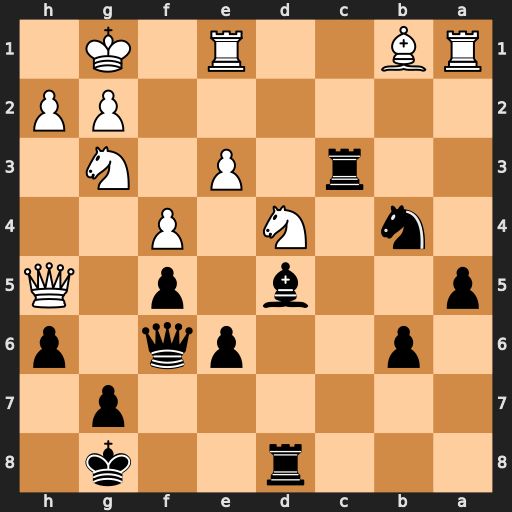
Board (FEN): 3r2k1/6p1/1p2pq1p/p2b1p1Q/1n1N1P2/2r1P1N1/6PP/RB2R1K1
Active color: b
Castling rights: -
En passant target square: -
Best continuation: Rxe3 Rxe3 Qxd4 Nxf5 exf5